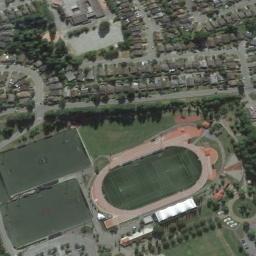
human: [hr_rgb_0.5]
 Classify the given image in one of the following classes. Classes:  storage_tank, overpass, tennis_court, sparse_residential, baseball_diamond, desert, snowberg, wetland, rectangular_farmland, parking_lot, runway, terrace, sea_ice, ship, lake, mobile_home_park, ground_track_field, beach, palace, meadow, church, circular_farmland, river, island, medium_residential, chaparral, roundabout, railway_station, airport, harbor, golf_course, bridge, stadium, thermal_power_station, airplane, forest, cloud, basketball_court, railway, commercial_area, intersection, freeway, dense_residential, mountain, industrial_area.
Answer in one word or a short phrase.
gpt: ground_track_field